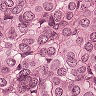
Metastatic tissue present: yes